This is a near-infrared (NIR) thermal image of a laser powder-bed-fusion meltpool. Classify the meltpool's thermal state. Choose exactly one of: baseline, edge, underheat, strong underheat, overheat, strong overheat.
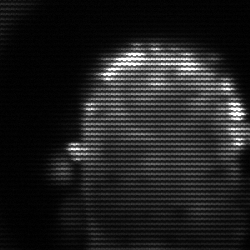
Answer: baseline